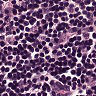
Metastatic tissue present: no